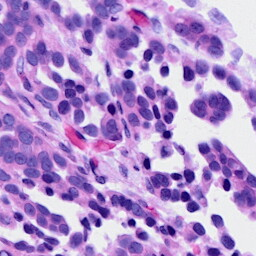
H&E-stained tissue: Ovarian